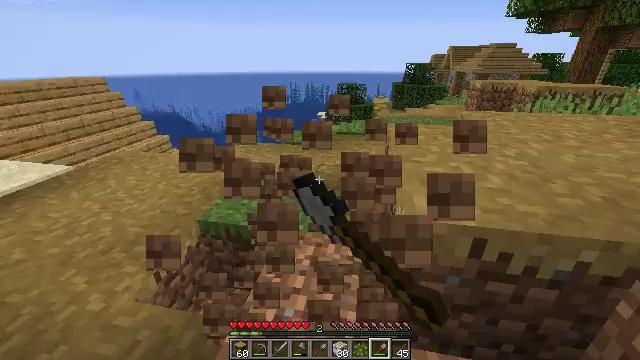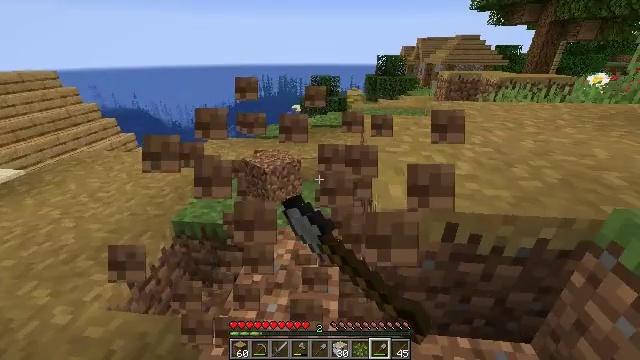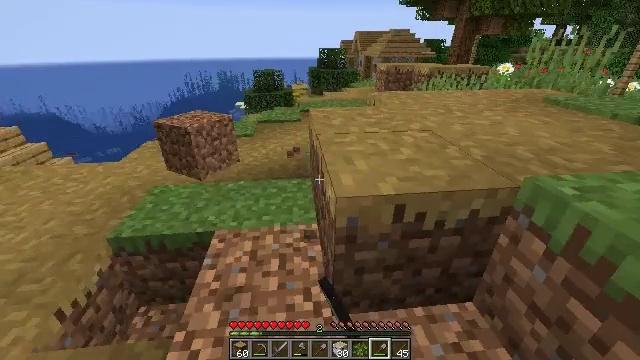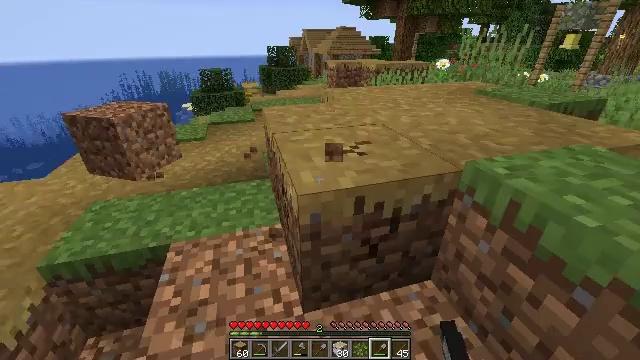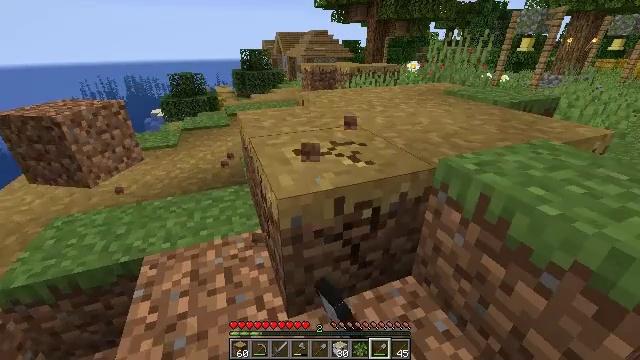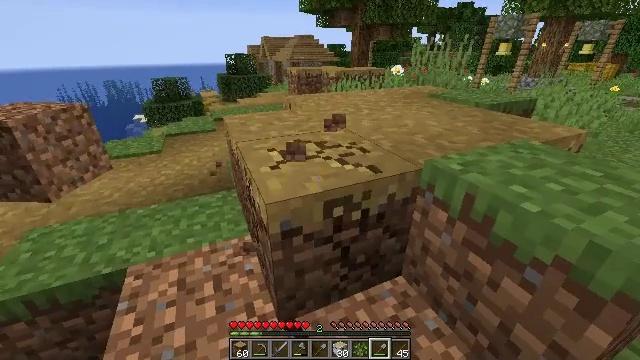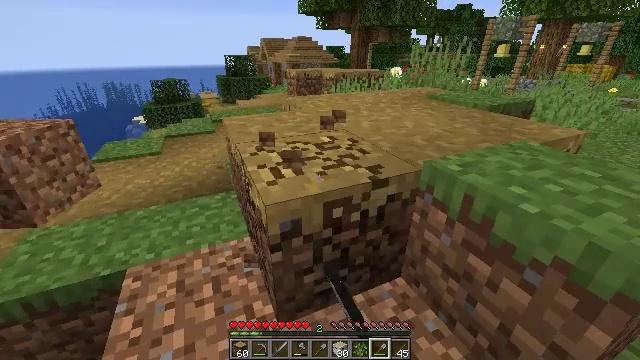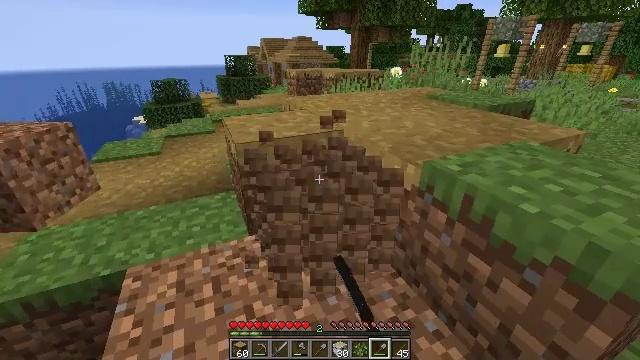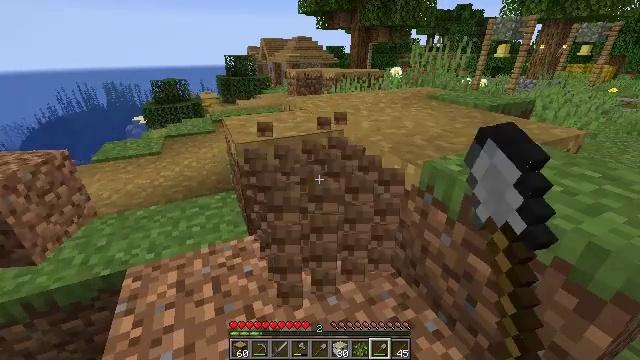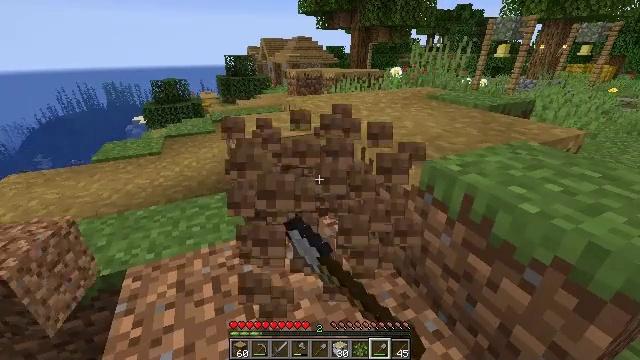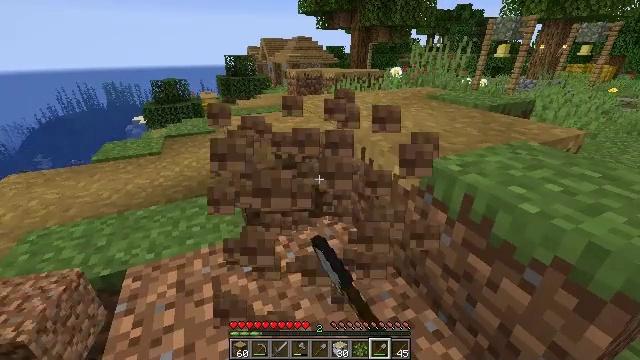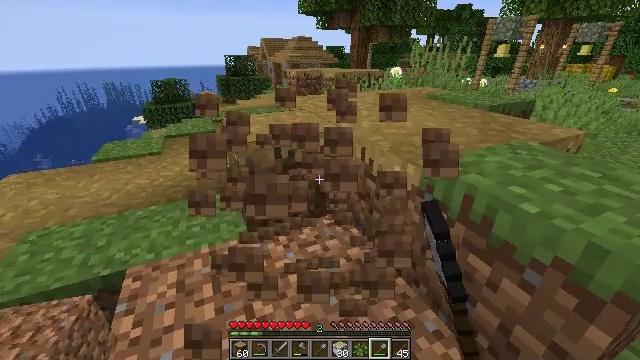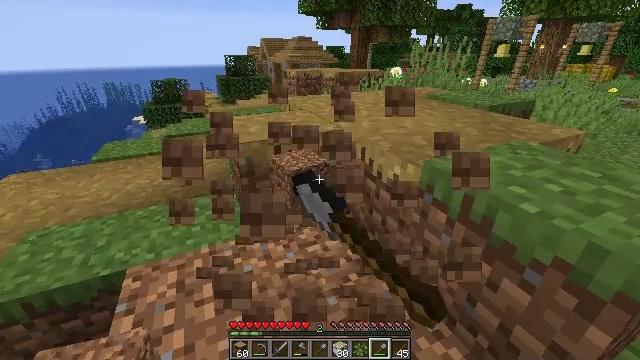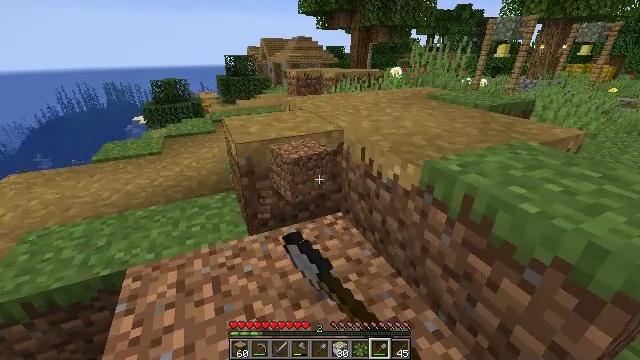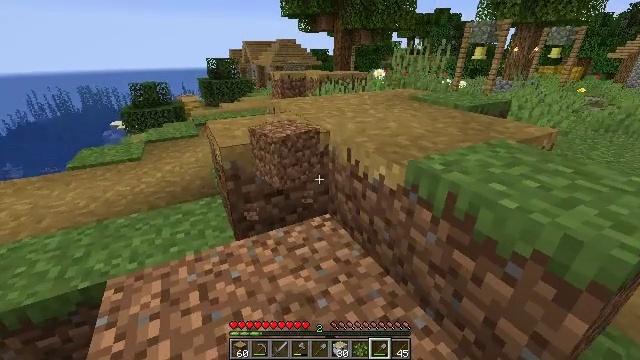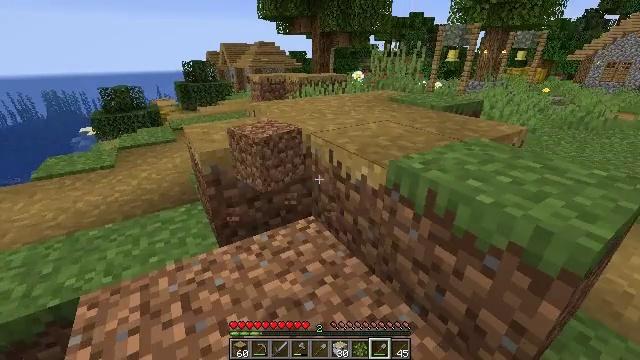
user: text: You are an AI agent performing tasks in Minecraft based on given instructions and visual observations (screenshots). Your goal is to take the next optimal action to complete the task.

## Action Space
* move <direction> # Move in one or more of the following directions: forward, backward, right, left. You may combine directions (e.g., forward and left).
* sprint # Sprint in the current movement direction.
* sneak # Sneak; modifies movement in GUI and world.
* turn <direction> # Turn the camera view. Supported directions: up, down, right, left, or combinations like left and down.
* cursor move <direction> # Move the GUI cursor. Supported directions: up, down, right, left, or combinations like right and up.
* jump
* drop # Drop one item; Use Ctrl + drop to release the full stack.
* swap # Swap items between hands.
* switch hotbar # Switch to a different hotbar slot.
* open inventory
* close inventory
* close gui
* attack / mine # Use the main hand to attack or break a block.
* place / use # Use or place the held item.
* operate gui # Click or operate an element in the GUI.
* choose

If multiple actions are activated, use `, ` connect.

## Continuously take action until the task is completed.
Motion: motion action
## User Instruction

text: Dig the grass path to transform it.
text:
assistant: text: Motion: turn right and down, attack / mine
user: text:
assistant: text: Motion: turn right and down, attack / mine
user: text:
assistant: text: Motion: turn right, attack / mine
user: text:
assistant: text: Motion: turn right, attack / mine
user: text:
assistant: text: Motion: turn right, attack / mine
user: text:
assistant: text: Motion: attack / mine
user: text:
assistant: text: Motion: attack / mine
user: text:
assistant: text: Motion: attack / mine
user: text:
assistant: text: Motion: attack / mine
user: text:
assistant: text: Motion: attack / mine
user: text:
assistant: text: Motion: attack / mine
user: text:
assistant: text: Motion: attack / mine
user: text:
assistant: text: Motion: attack / mine
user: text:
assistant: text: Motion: turn right, attack / mine
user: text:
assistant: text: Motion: turn right, attack / mine
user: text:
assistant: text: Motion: turn right, attack / mine
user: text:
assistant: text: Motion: move forward, turn right, attack / mine
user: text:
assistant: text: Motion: move forward, turn right and up, attack / mine
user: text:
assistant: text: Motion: move forward, turn right, attack / mine
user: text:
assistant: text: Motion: move forward, attack / mine
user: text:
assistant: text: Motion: attack / mine
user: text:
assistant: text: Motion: attack / mine
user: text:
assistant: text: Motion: attack / mine
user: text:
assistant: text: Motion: attack / mine
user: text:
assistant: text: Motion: attack / mine
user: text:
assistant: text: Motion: attack / mine
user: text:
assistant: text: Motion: attack / mine
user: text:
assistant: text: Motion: attack / mine
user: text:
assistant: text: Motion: attack / mine
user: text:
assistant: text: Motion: turn left, attack / mine